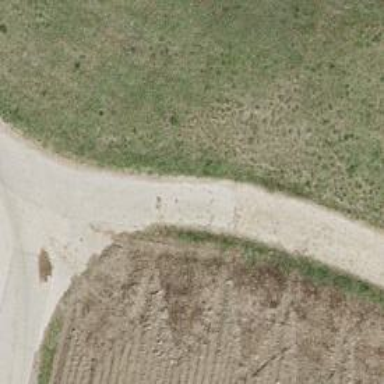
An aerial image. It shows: Track with grade 1 quality.